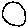
Label: circle